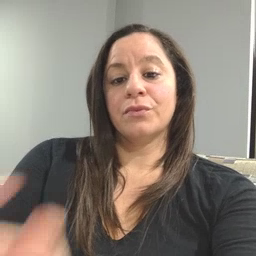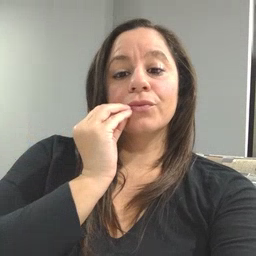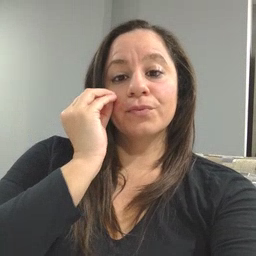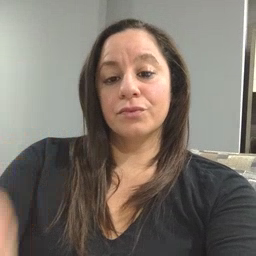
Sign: home